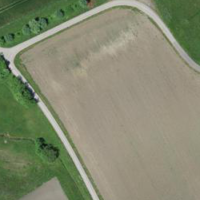
EUNIS habitat code: 52
Species observed at this site:
Iris sibirica